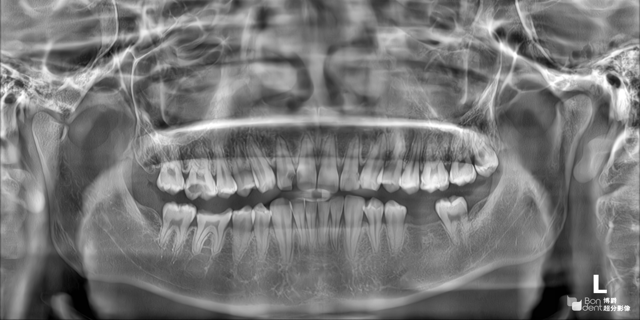
adult